Interaction volume radius: 5 \u00c5
Interaction volume height: 10 \u00c5
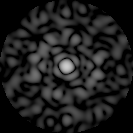
Disorder parameter: 0.8648